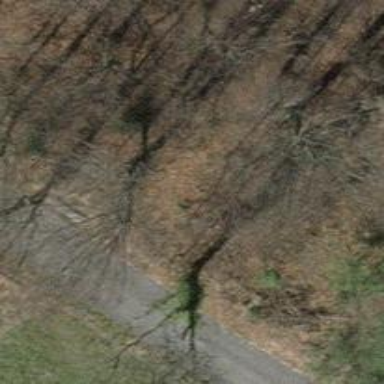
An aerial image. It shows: Brown bench in the vicinity.